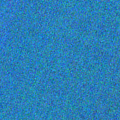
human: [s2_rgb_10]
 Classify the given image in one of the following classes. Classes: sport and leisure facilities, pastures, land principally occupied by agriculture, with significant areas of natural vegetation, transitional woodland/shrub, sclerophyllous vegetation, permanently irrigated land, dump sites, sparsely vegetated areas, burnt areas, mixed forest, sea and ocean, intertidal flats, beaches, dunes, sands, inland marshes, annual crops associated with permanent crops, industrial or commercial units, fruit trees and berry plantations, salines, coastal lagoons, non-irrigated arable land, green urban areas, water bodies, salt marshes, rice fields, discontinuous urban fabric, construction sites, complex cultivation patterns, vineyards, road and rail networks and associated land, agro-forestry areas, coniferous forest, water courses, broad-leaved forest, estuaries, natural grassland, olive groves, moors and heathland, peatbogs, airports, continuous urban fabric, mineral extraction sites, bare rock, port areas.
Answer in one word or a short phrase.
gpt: sea and ocean